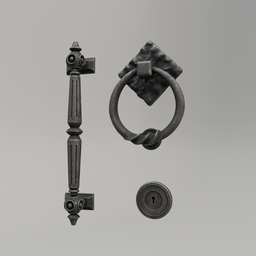
Label: mechanical